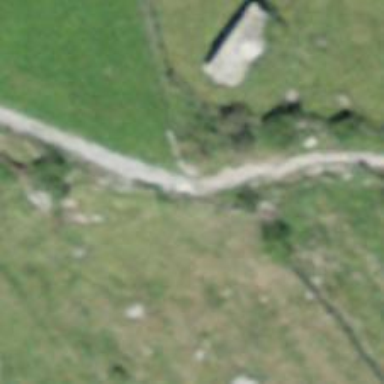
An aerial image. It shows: Well-maintained track road of grade 1.